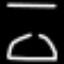
Label: hourglass